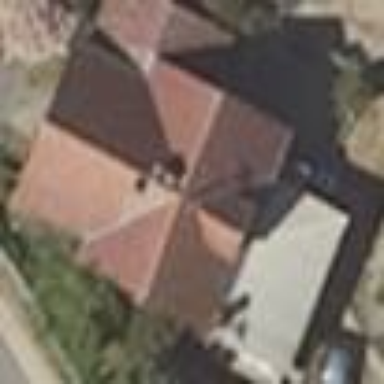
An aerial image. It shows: Simple house.